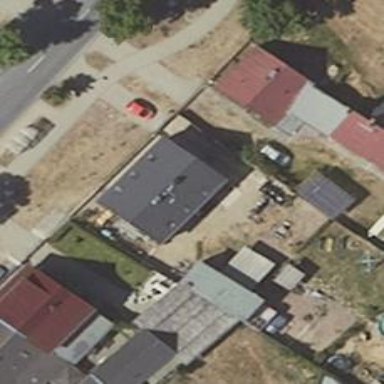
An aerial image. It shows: Simple and straightforward house.